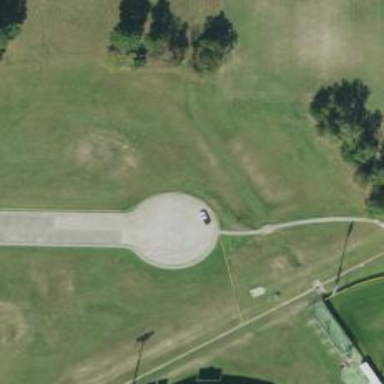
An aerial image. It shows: Circle-shaped turning circle on the road.